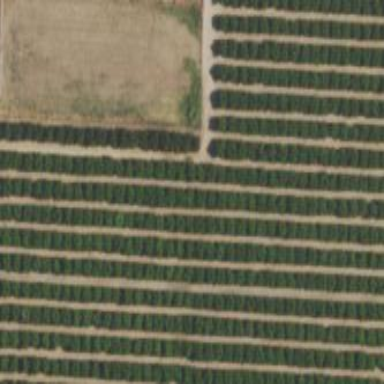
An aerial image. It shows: Orchard filled with lemon trees.